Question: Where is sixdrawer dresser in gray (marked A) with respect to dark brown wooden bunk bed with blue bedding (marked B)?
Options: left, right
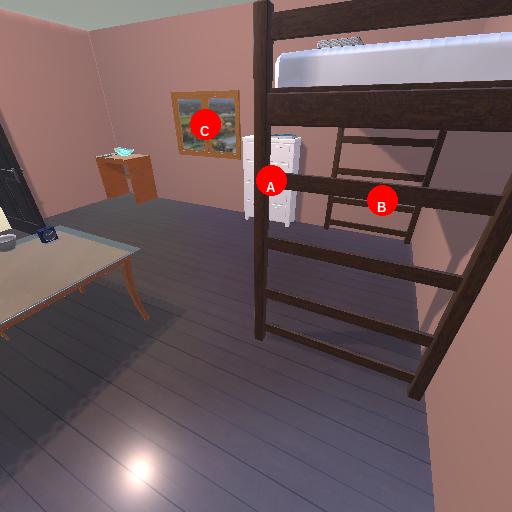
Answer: left